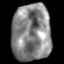
Tissue: lung
Cell type: T cells
Senescence score: 0.1189
Nuclear area (px): 2198
Mean DAPI intensity: 134.136